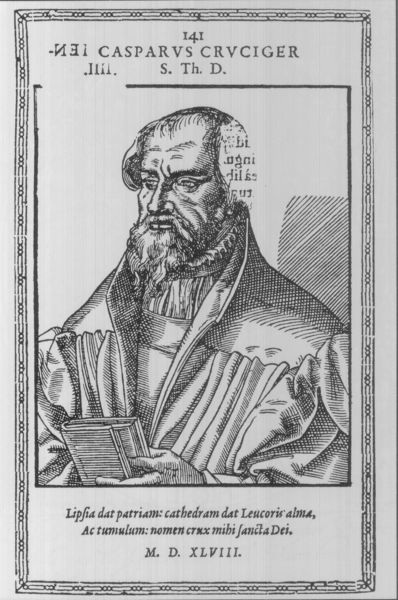
Titel: Bildnis des Caspar Cruciger
Künstler: Tobias Stimmer
Institution: (Seriendruck)
Schlagwörter: blätter, dunkel, hand, kopf, mann, schatten, umhang, weiß, finger, grau, hell, mund, nase, profil, schwarz, stirn, zeichnung, blick, muster, alt, bart, hemd, augen, bibel, falten, gesicht, kleidung, kragen, rahmen, ärmel, bildnis, hände, niederlande, portrait, porträt, gewand, haare, mantel, augenbrauen, brustbild, renaissance, schrift, italien, alter mann, grafik, rand, zeigefinger, ernst, inschrift, streng, glatze, zahlen, lesen, robe, faltenwurf, dreiviertelansicht, jahreszahl, striche, buch, rückseite, druck, schwarz-weiß, schraffur, schraffuren, loch, stich, titel, seite, text, buchstaben, überschrift, worte, krause, rom, buchdeckel, einband, jahr, talar, wams, mönch, gelehrter, nummern, schraffierung, leipzig, latein, lateinisch, durchscheinend, frontispiz, ausgeschnitten, reformation, beschädigt, eingemerkt, caspar, bärtiger mann, hend, kaspar, inschift, casper, caspar cruciger, cruciger, 16. jahrhundert, casparus, berühmtheit, caspar criciger, scharffierung, 141, statthalter, caparus